Interaction volume radius: 5 \u00c5
Interaction volume height: 30 \u00c5
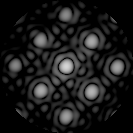
Disorder parameter: 0.07365